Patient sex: M
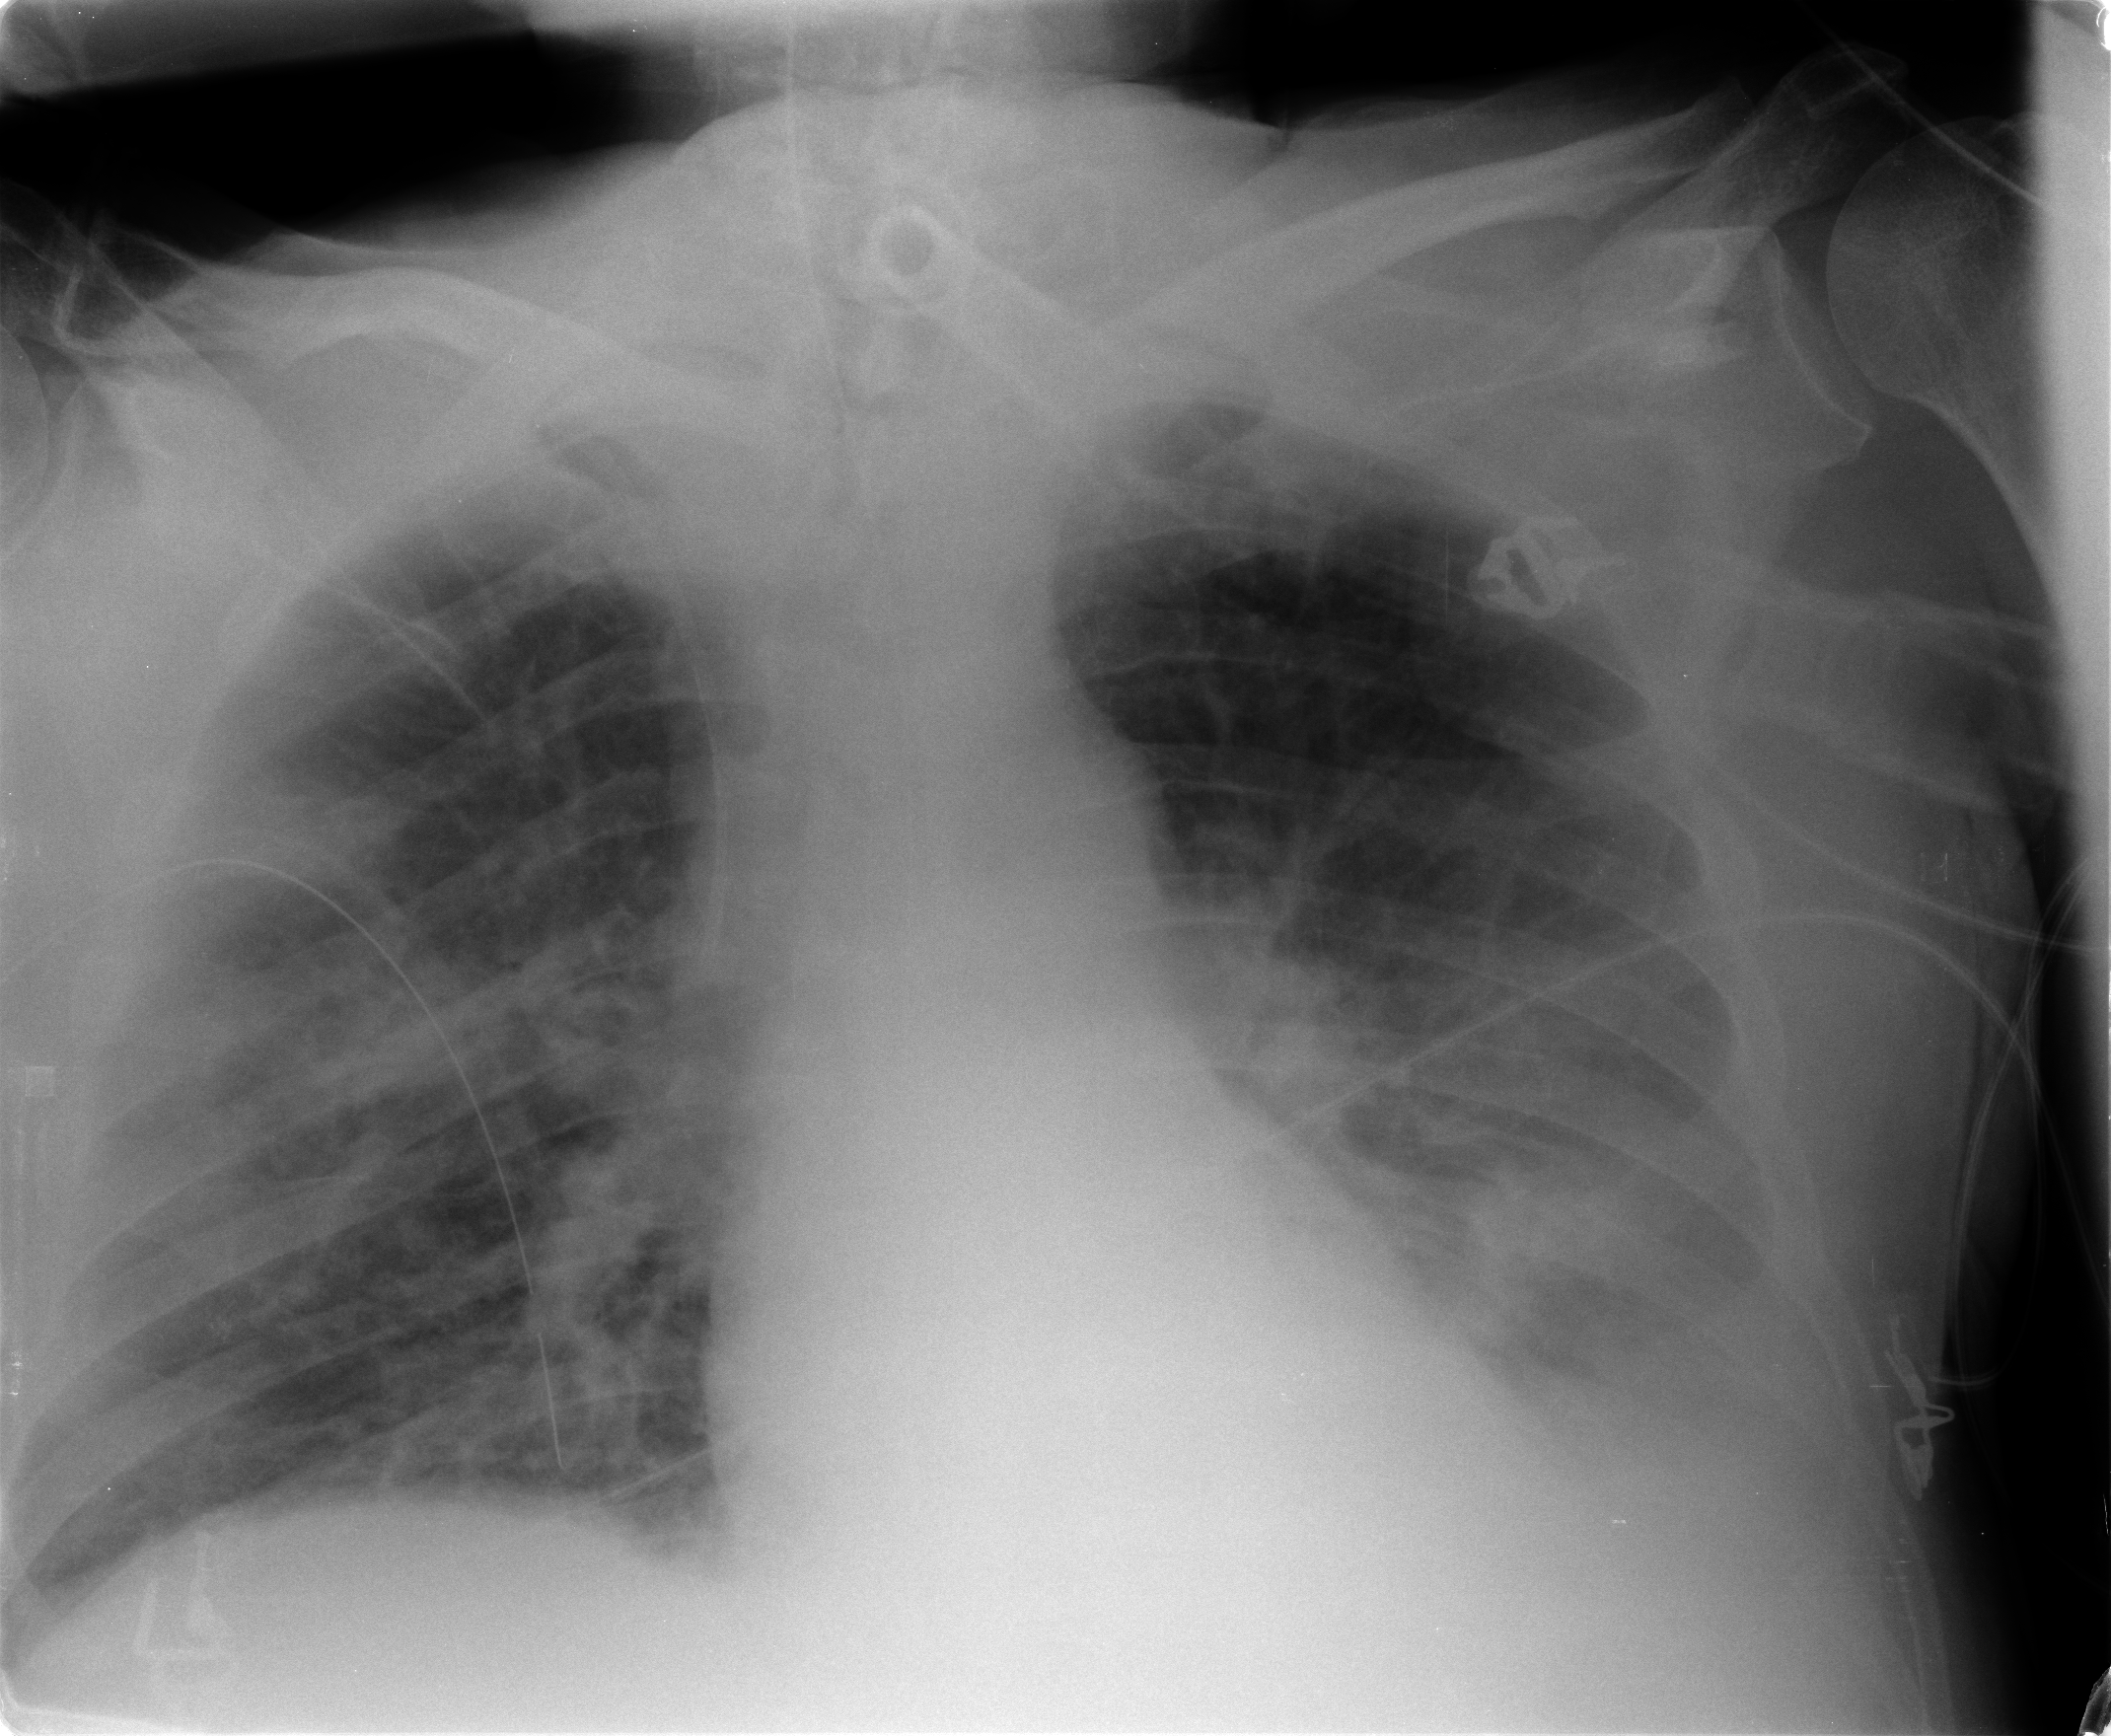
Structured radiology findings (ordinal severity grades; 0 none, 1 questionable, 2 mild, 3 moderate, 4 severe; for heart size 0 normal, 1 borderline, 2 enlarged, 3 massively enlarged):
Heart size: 0
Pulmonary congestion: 2
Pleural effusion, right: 0
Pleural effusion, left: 2
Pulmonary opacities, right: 2
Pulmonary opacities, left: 2
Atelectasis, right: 3
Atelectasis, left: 3